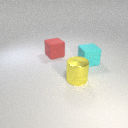
large red rubber cube behind large cyan rubber cube